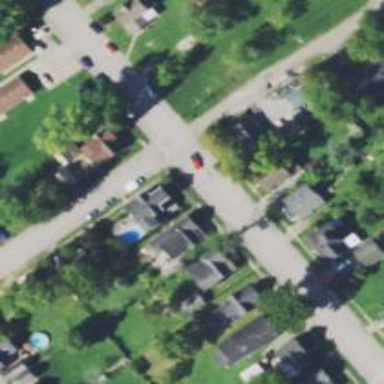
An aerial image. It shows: Alley classified as service road.